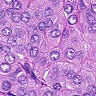
Metastatic tissue present: yes